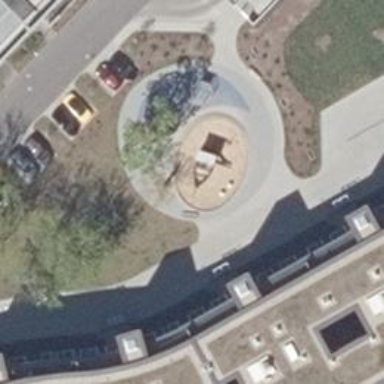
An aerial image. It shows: Playground featuring slide.